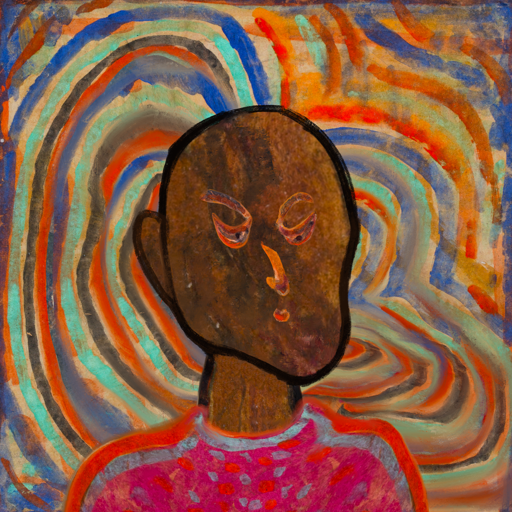
Background: Sisters, Head And Neck Side: Mosgoul, Face Side: Hypocrite, Bust: Sisters, Hair Side: Blank, Head Accessory: Blank, Second Necklace: Blank, Necklace: Blank, Baby: Blank